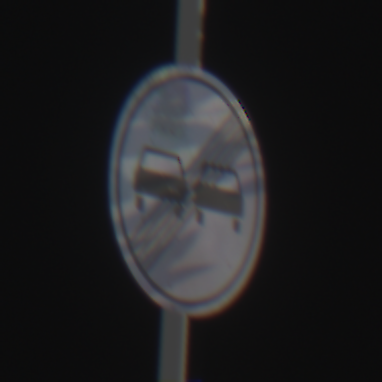
Verkehrszeichen: EndeUeberholverbot
Umgebung: Outdoor, Urban
Tageszeit: SunriseSunset
Wetter: PartlyCloudy
Licht: Natural
Jahreszeit: NotSpecified
Kontrast: LowContrast